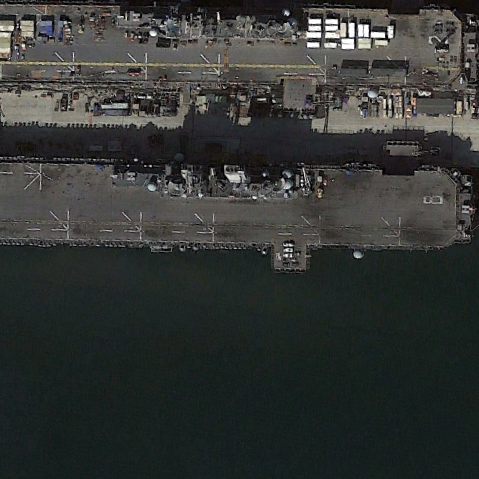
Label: Wasp-class_assault_ship